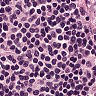
Metastatic tissue present: yes